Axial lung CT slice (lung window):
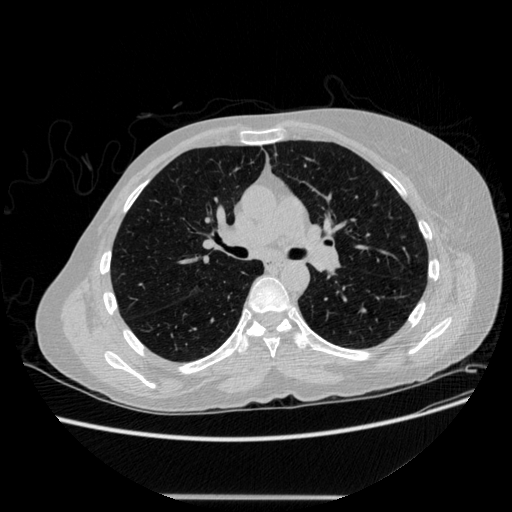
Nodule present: no